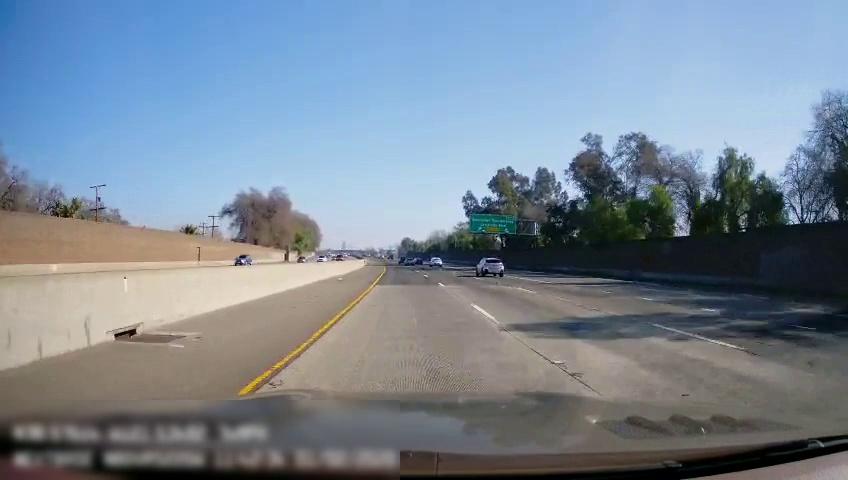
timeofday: Day
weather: Sunny
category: Vehicles | Car
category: Vehicles | Car
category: Vehicles | SUV
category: Drivable Space
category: Vehicles | Car
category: Vehicles | SUV
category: Lanes | Current Lane
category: Lanes | Current Lane
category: Lanes | Current Lane
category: Lanes | Alternate Lane
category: Traffic | Signs